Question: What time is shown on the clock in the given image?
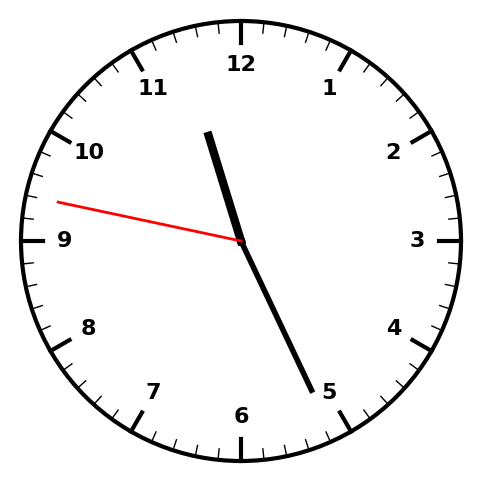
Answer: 11:25:47